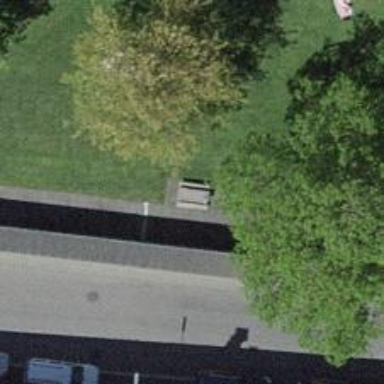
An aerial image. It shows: Picnic table located in leisure land area.